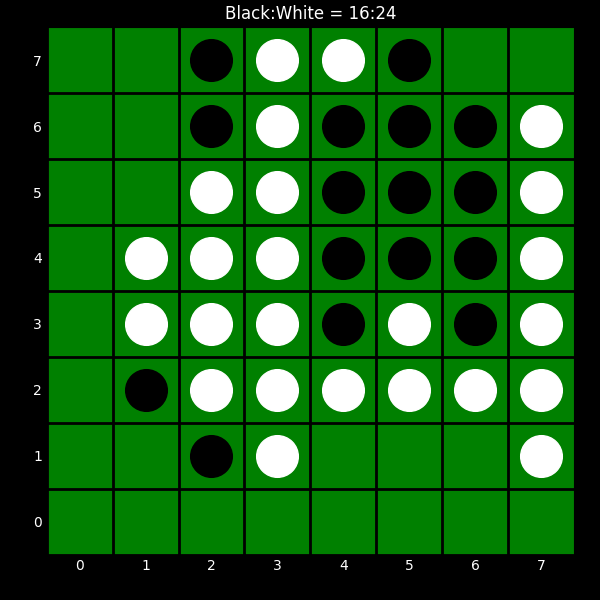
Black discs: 16
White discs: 24